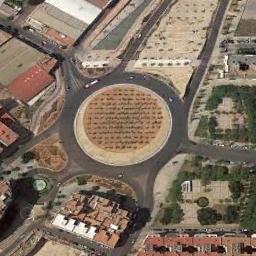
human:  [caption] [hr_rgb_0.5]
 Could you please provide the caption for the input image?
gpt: Several buildings are next to the roundabout .

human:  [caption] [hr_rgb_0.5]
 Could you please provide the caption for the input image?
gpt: The roundabout connects some roads and a clearing is in the middle of the roundabout .

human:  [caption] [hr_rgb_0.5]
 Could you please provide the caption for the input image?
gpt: There are several moving vehicles on the road at the roundabout, Many buildings and some trees and a few lawns around the roundabout .

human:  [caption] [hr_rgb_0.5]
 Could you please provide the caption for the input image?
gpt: The roundabout is on the bare land next to buildings and trees .

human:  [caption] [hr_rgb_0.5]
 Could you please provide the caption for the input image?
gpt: There are some buildings around the roundabout .